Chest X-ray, AP view. Patient: 34 years old, sex F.
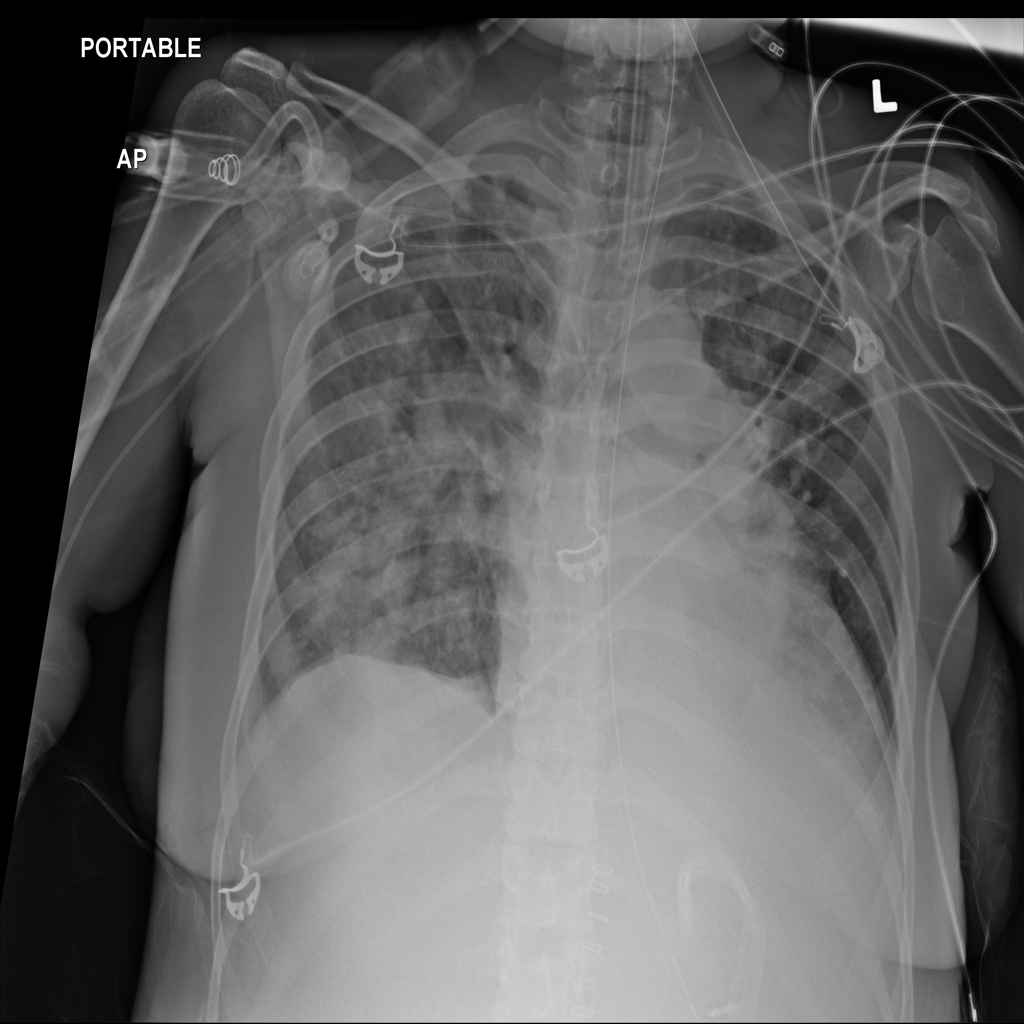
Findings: No Finding